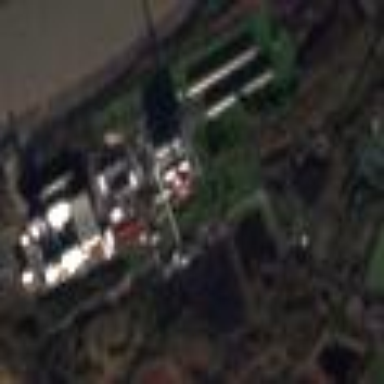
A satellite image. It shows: Industrial area.